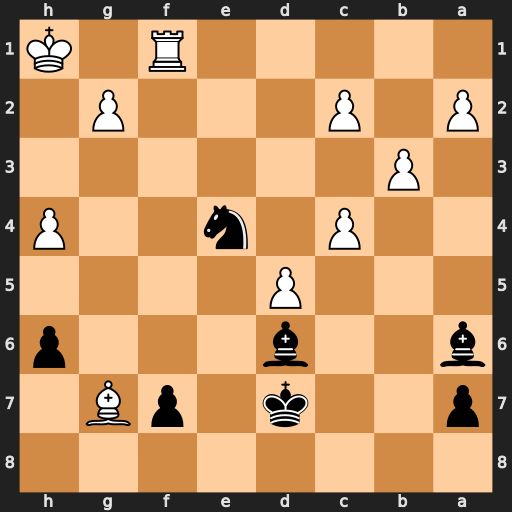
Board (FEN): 8/p2k1pB1/b2b3p/3P4/2P1n2P/1P6/P1P3P1/5R1K
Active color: b
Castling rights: -
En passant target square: -
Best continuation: Ng3+ Kg1 Bc5+